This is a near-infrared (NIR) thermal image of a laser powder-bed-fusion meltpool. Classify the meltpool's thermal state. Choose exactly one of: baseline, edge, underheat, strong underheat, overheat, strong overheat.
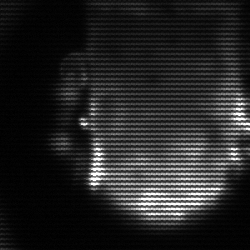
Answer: baseline